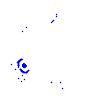
Particle: electron